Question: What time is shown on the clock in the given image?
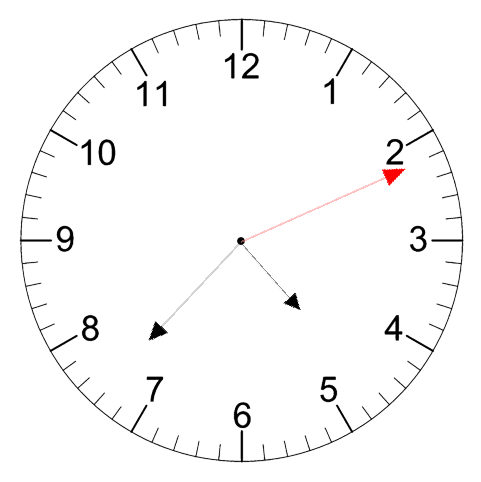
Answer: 04:37:11